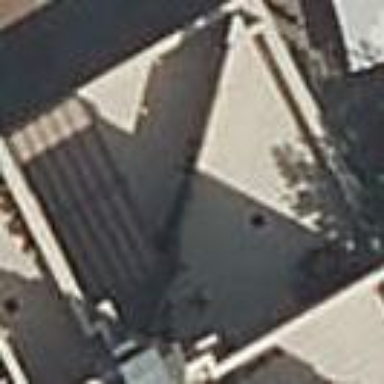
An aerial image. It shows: Part of building.